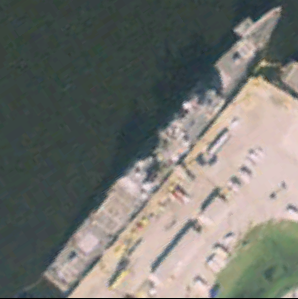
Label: cruiser